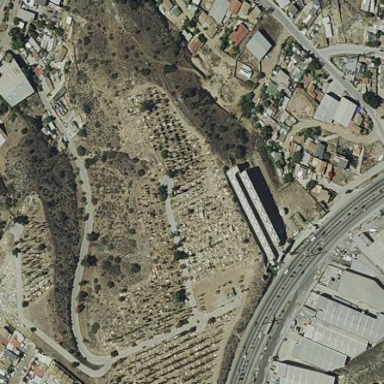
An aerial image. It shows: Graveyard.